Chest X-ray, PA view. Patient: 12 years old, sex F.
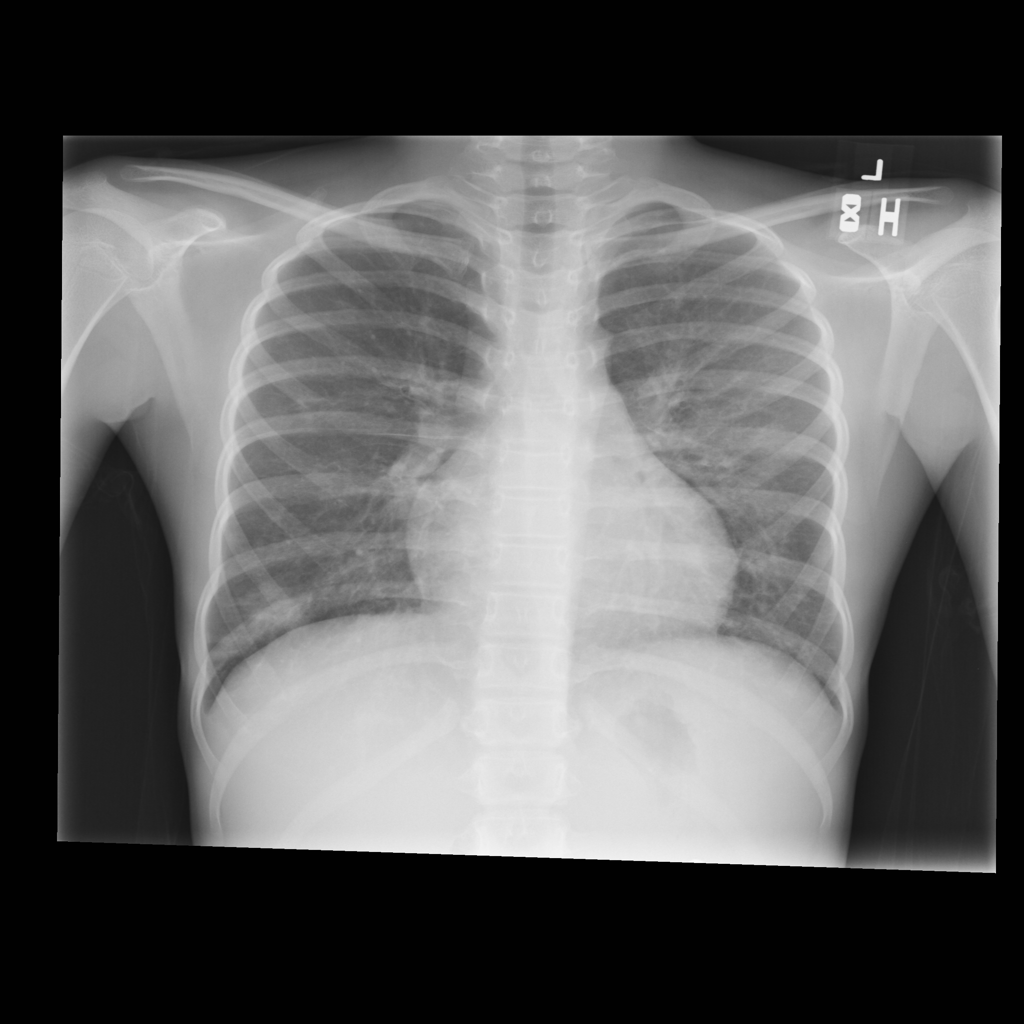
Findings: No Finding